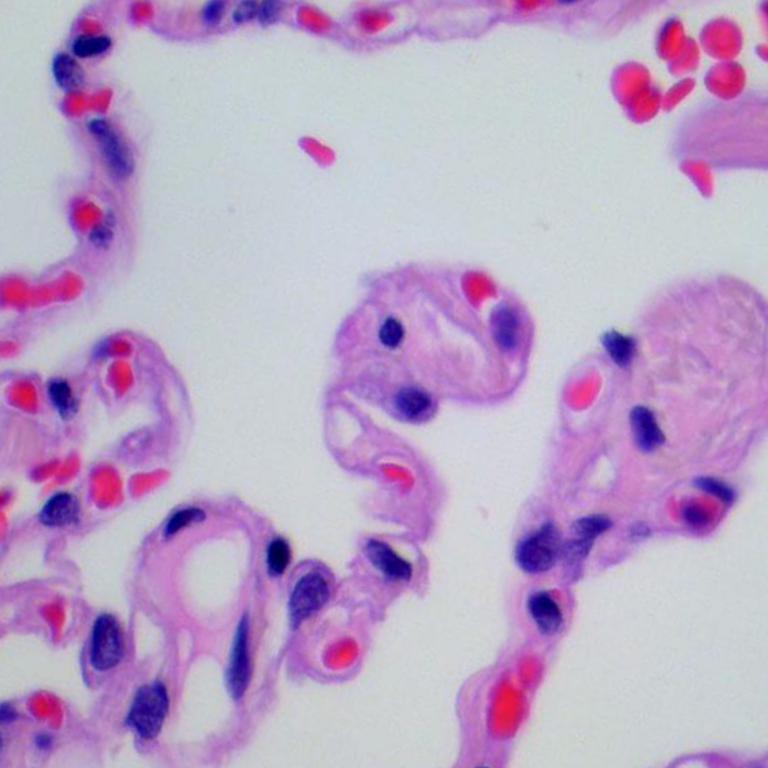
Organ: lung
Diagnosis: benign